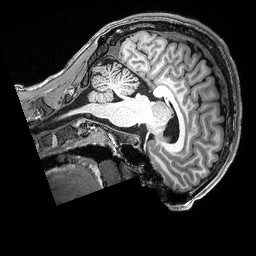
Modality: T1w
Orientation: sagittal
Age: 25
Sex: male